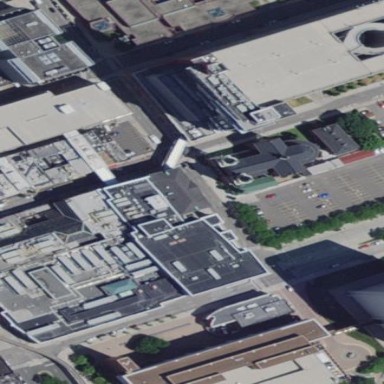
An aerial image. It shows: Building that serves as casino.